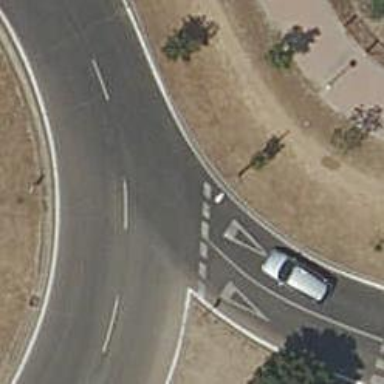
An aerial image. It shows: Road with "give way" sign.